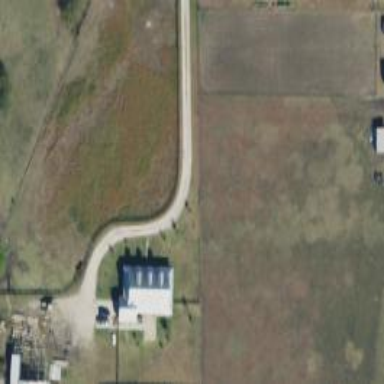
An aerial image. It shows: Driveway.